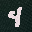
Label: 4